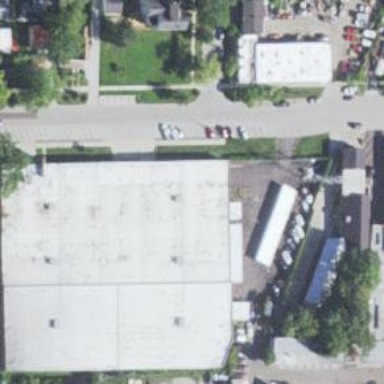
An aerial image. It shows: Commercial building with storage rental shop inside.